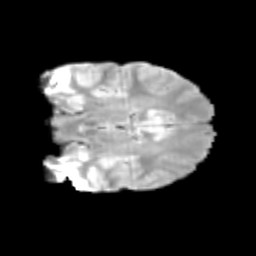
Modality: T2w
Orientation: coronal
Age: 11
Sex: female
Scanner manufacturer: siemens
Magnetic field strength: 3 T
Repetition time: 3.8 s
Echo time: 0.07 s